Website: macys
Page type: customer-info-address
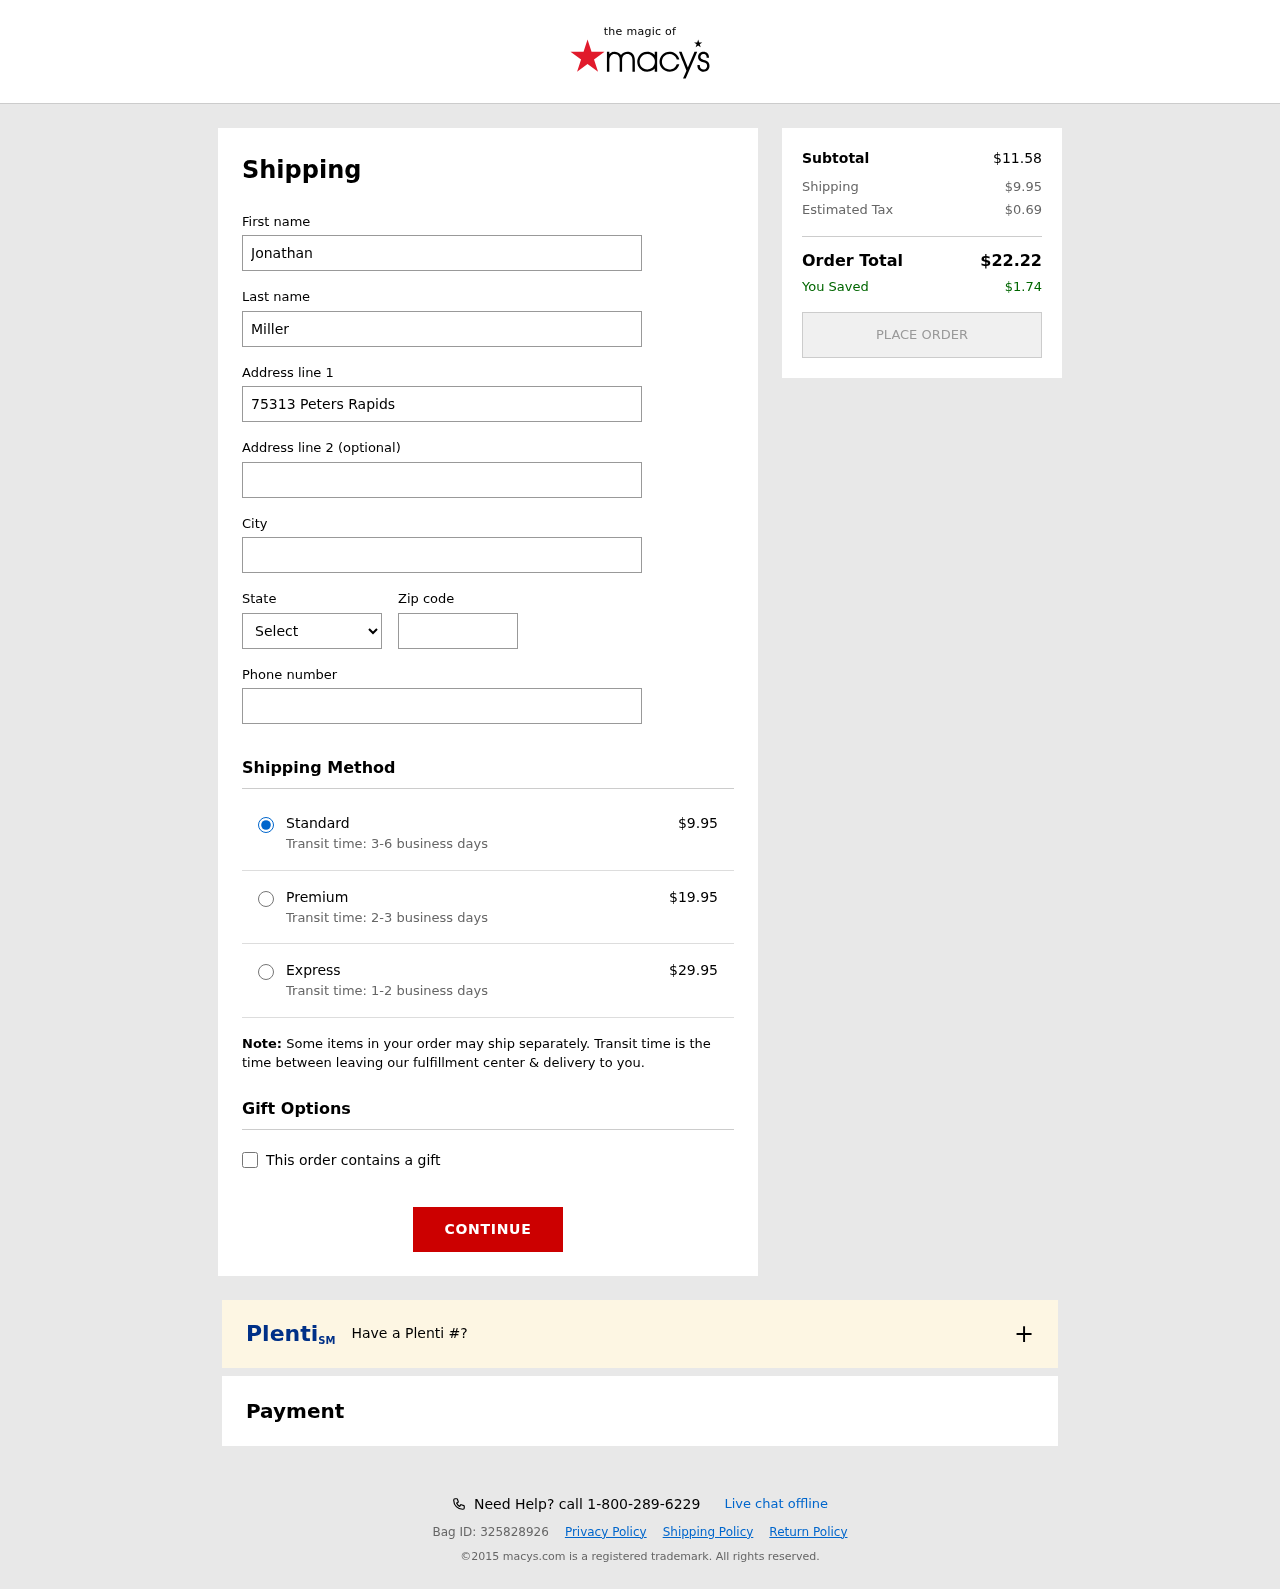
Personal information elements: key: PII_CITY
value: North Nathan
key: PII_FIRSTNAME
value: Jonathan
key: PII_LASTNAME
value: Miller
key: PII_PHONE
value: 6798633467
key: PII_POSTCODE
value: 93476
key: PII_STATE_ABBR
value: WV
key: PII_STREET
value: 75313 Peters Rapids
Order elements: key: ORDER_SHIPPING_COST
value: $9.95
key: ORDER_SHIPPING_COST_PREMIUM
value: $19.95
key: ORDER_SHIPPING_COST_EXPRESS
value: $29.95
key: ORDER_SUBTOTAL
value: $11.58
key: ORDER_TAX
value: $0.69
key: ORDER_TOTAL
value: $22.22
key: ORDER_SAVINGS
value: $1.74